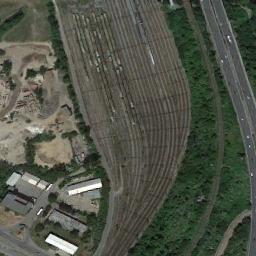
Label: railway_station